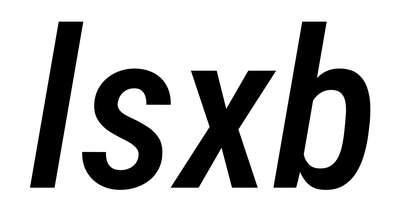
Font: Roboto-Italic_Condensed_Medium_Italic